RGB frame:
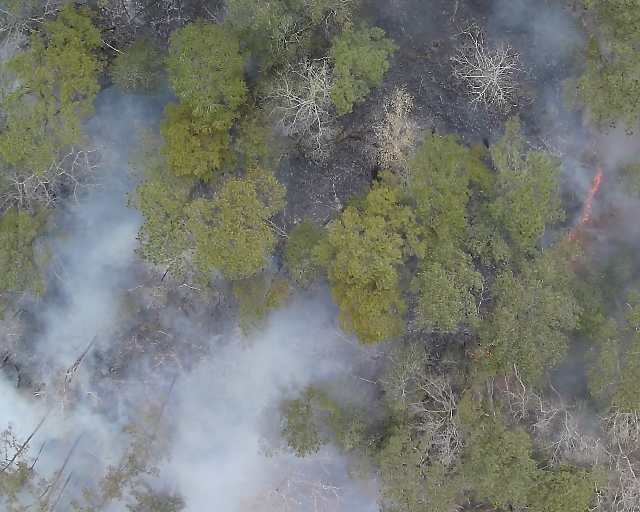
Thermal frame:
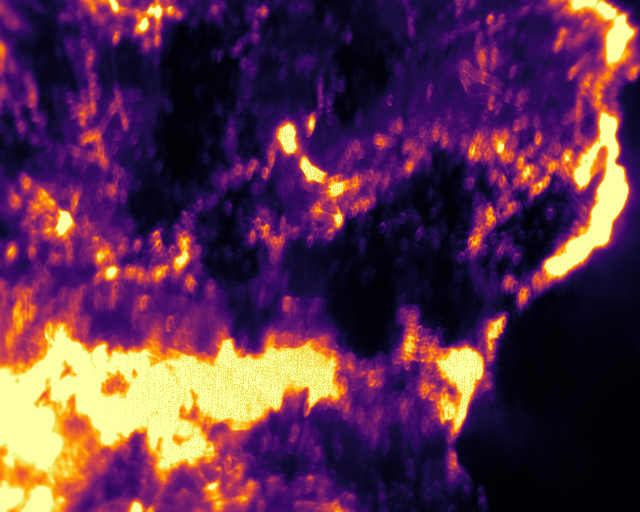
Captured: 2026-02-26 03:08:19
Pixels at or above 80 °C: 98383 (fraction of frame: 0.3002)